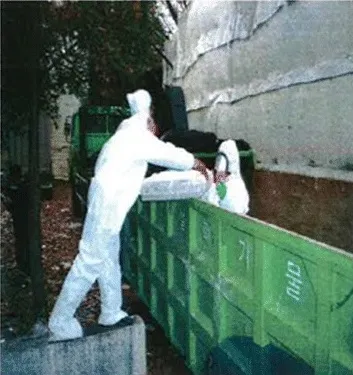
Disposal of asbestos waste after demolition.
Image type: medical_photograph (other_medical_photograph)